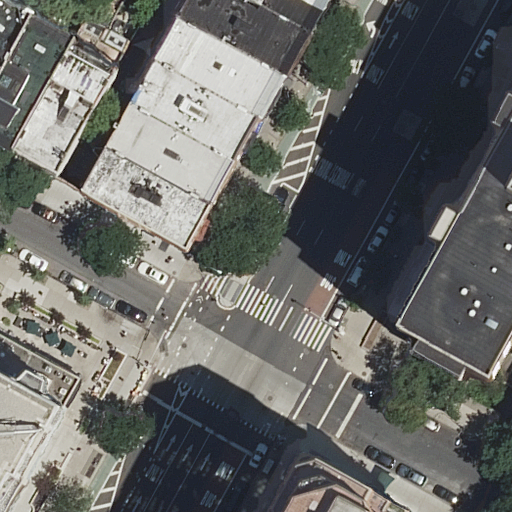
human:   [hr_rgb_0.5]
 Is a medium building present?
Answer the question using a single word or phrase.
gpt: yes

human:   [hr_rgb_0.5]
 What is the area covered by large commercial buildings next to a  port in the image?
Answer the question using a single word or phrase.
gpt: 0m2

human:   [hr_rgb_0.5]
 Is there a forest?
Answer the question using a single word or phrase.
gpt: no

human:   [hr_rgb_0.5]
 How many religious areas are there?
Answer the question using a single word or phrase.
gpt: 0

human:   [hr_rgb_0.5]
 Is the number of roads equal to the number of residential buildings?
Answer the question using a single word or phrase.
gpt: no

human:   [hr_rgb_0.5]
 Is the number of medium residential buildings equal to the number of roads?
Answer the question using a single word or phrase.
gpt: yes

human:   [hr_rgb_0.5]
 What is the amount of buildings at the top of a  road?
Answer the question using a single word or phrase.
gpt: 10

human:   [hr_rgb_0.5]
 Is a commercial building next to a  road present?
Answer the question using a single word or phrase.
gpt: no

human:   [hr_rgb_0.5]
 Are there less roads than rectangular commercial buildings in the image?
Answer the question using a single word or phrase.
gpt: no

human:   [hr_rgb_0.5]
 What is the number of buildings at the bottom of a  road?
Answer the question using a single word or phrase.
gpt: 7

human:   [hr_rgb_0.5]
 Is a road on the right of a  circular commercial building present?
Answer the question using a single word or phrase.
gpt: no

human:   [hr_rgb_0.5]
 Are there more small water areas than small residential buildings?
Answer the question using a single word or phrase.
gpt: no

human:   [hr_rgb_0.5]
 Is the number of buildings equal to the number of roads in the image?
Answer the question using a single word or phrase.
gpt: no

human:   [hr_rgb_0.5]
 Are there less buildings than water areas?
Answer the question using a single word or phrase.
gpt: no

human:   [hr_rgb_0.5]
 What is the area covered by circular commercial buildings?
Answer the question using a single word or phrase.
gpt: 0m2

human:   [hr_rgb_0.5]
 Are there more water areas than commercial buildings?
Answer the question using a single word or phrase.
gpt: no

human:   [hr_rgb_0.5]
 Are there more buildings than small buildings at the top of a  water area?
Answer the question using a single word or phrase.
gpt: yes

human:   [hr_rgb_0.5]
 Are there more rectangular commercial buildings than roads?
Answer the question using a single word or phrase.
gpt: no

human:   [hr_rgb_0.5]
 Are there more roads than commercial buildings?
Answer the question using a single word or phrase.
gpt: yes

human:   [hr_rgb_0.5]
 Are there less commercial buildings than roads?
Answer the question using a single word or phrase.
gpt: yes

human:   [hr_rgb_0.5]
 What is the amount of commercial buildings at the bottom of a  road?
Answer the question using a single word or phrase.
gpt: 0

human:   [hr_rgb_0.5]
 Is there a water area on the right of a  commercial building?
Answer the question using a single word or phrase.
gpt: no

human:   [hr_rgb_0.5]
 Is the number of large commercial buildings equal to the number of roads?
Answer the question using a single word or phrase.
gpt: no

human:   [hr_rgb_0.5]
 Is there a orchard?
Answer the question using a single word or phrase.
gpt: no

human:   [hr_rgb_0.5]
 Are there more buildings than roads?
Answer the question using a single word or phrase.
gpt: yes

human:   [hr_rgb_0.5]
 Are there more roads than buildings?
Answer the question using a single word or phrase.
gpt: no

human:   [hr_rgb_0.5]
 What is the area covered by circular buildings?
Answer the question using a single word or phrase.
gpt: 0m2

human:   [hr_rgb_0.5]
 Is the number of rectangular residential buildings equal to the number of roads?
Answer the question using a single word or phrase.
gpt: no

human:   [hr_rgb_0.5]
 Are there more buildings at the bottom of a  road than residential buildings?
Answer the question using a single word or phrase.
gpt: no

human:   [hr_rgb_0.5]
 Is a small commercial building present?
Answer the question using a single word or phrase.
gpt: no

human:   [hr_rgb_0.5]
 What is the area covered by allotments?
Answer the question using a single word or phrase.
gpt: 0m2

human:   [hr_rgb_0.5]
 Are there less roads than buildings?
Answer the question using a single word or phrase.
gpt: yes

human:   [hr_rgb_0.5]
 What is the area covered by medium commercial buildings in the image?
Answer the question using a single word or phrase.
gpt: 0m2

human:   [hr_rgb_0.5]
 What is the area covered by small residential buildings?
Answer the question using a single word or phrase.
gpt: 79m2

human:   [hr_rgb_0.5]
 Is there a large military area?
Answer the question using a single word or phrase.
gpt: no

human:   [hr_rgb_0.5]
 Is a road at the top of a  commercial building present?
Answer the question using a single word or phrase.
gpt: no